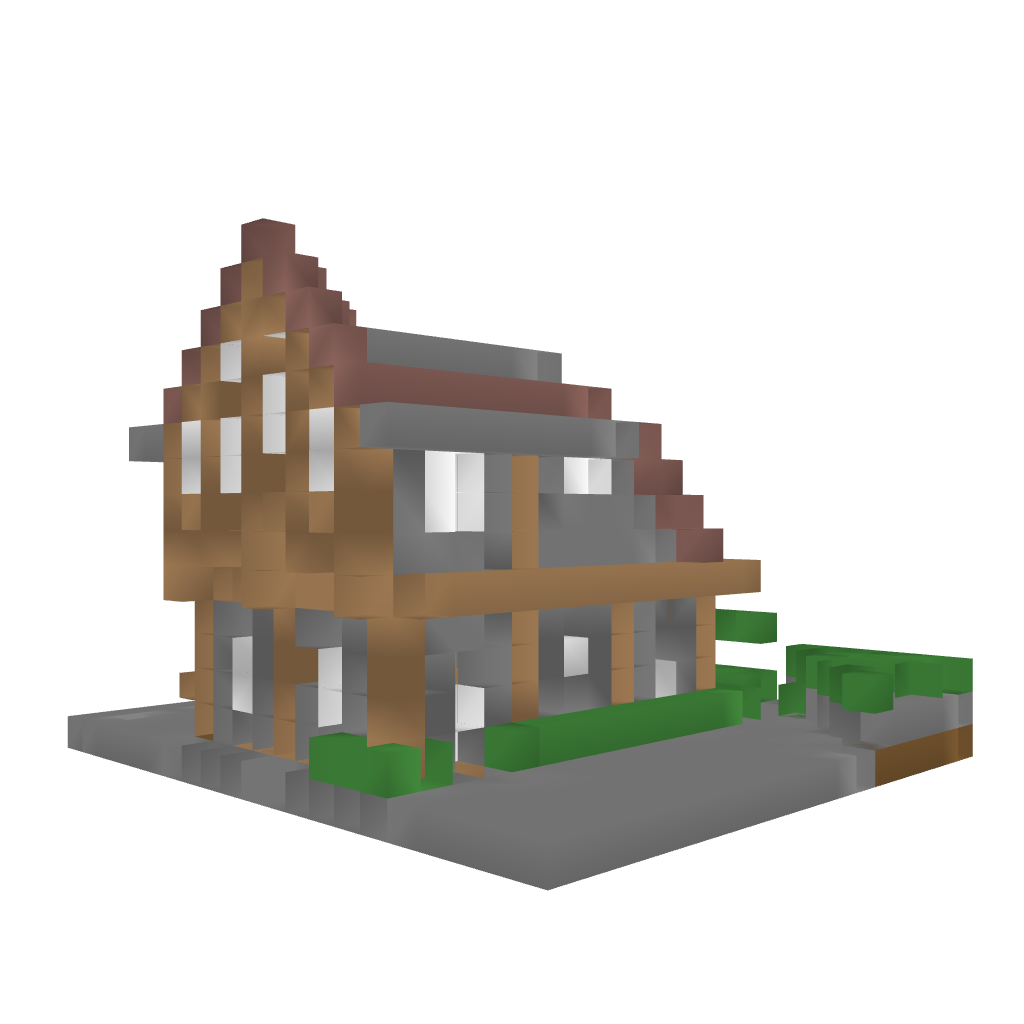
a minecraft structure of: Perfect Survival House bad low quality